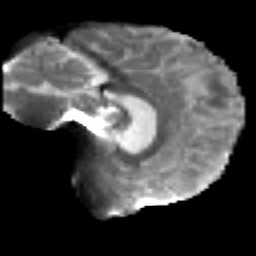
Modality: T2w
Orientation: sagittal
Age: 37
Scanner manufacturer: siemens
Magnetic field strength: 3 T
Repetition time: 2.2 s
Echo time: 0.084 s